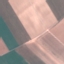
Land use / land cover class: AnnualCrop